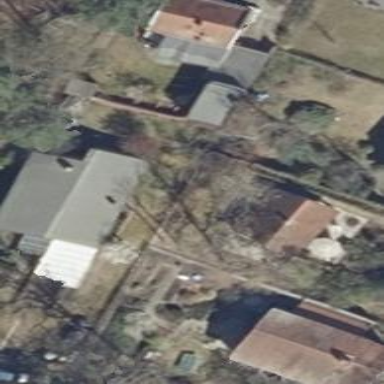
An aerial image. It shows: Residential building.